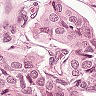
Metastatic tissue present: yes